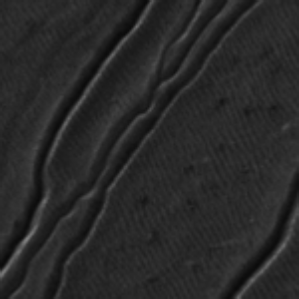
Label: frost